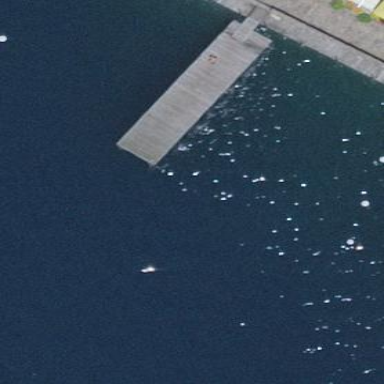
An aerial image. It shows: Man-made pier.